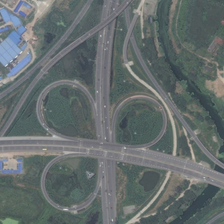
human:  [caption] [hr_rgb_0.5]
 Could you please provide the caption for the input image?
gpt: there are some blue roof houses beside the road .

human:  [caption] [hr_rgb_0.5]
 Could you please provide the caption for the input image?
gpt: many green plants are planted near the viaduct .

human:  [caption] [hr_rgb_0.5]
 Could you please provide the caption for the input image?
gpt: many green plants are planted near the viaduct .

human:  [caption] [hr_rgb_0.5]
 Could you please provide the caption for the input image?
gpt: there are some blue roof houses beside the road .

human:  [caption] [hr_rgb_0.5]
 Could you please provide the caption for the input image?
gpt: there are some blue roof houses beside the road .